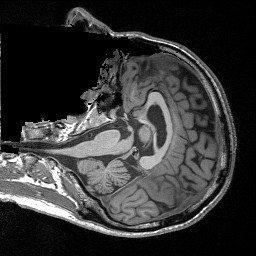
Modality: T1w
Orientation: axial